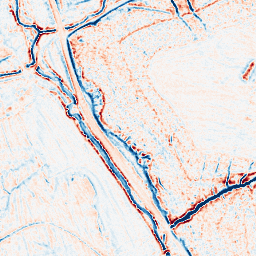
Category: edge_preserving
Decomposition family: bilateral
Decomposition parameters: d: 9
sigma_color: 50
sigma_space: 150
Upsampling method: sinc_hamming
Upsampling parameters: scale: 4
kernel_size: 8
Upsampling scale: 4